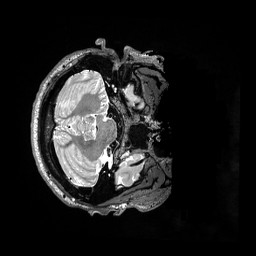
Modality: T2w
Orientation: axial
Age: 24
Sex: male
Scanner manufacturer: siemens
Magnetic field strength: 3 T
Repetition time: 3.2 s
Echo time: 0.562 s